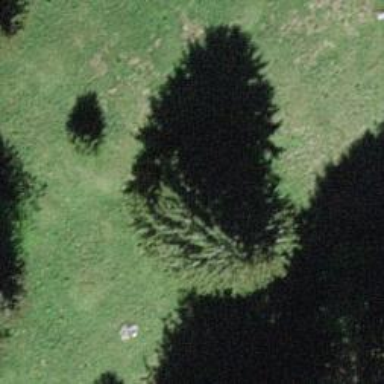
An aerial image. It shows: Needle-leaved tree in nature.